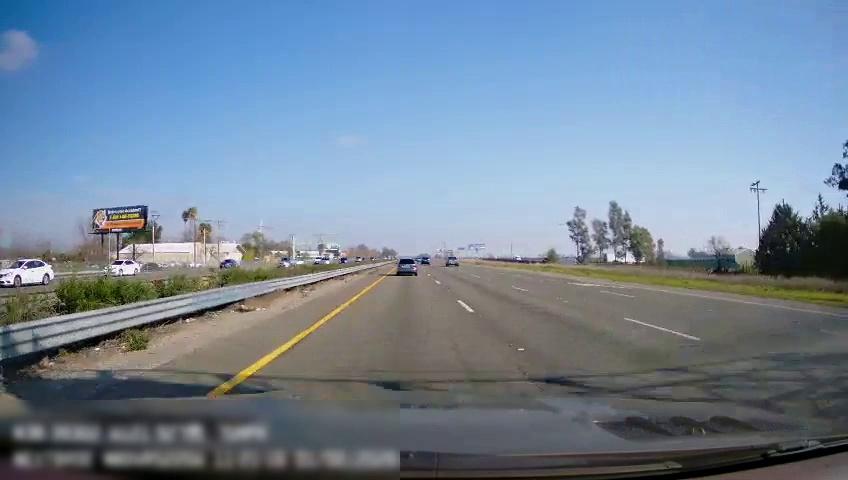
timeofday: Day
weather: Sunny
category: Drivable Space
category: Drivable Space
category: Vehicles | Car
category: Vehicles | Car
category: Vehicles | Car
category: Vehicles | Car
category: Vehicles | Car
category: Vehicles | Car
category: Vehicles | Car
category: Vehicles | SUV
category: Vehicles | Car
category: Vehicles | Car
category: Lanes | Current Lane
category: Lanes | Current Lane
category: Lanes | Alternate Lane
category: Lanes | Alternate Lane
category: Lanes | Alternate Lane